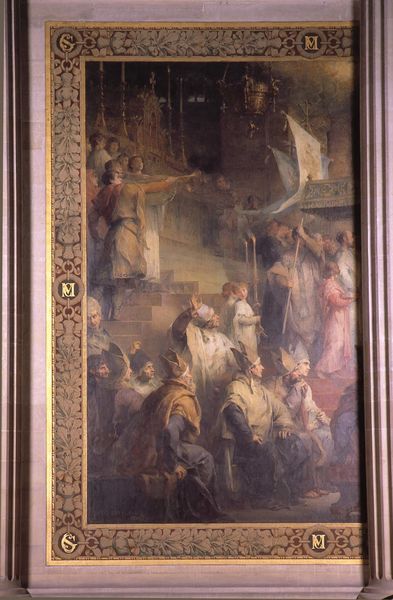
Titel: Le Couronnement de Charlemagne, Die Krönung Karls des Großen
Künstler: Henri Lévy
Standort: Paris
Institution: Panthéon
Schlagwörter: blau, dunkel, flügel, gemälde, gruppe, mann, rubens, schatten, umhang, weiß, frauen, gelb, menschen, ocker, sitzen, abend, ausschnitt, bewegung, braun, bunt, geste, grau, hintergrund, holz, hut, hüte, kopfbedeckungen, lampe, licht, männer, orange, paris, raum, schwarz, szene, säule, säulen, ölbild, blick, gürtel, rot, tuch, beige, fest, haube, leute, malerei, masse, muster, ornament, tanz, teppich, versammlung, feier, gericht, mütze, wand, architektur, arm, barock, bibel, historie, mensch, rahmen, stehen, stein, bild, gesten, goldrahmen, innenraum, niederlande, signatur, spiegel, öl, spiegelung, kirche, figur, gewand, gold, realismus, decke, gewänder, innen, kind, klassizismus, personen, tanzen, borte, gotik, krone, renaissance, rosa, wald, kinder, szenerie, deutschland, topf, schiff, schiffe, segel, bilderrahmen, rahmung, fahnen, italien, fahne, jungen, farben, zug, lila, violett, hof, figuren, ölgemälde, banner, treppe, treppen, bischof, historienbild, könig, papst, tafel, bordüre, detail, floral, ornamente, verzierung, wandgemälde, wandmalerei, interior, stufen, zeigen, foto, fotografie, treppenstufen, hälfte, buch, medaillon, gemalt, kirch, religion, umrahmung, rückenfigur, groß, seite, illustration, revolution, buchstaben, hauben, festlich, kopie, altar, pantheon, buchdruck, prister, tanzende, pfarrer, firnis, farbfoto, halb, historienmalerei, klerus, priester, religiös, weihrauch, rechteckig, historismus, erscheinung, abstimmung, diskussion, kanneluren, baldachin, bischöfe, geistliche, heiliger, mitra, mönche, tiara, könige, ereignis, heilige, trompeten, fresko, flaggen, deuten, gerahmt, heilig, ornamentik, wandbild, biblisch, fresco, vergoldung, altarbild, himmelfahrt, kardinäle, kessel, tryptichon, kriche, halbsäulen, kaneluren, piloty, tabernakel, medaillons, flügelaltar, reformation, zeigegestus, apostel, wunder, känig, buchmalerei, sänfte, konzil, bischofsmützen, kleriker, weihrauchgefäß, bischofsmütze, flies, papa, kirchenmänner, regenten, anhörung, pabst, rahmenbild, wandmalerie, ads, afksd, afls, altesbild, chrysographie, ercheinung, farbler, fingierter rahmen, geistige, heilige bischof, historienmalerie, knige, kremium, oten, papstwahl, robert, shrysographie, wandbuld, wändelicht